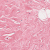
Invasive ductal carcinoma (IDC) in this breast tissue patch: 0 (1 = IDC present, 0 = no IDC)